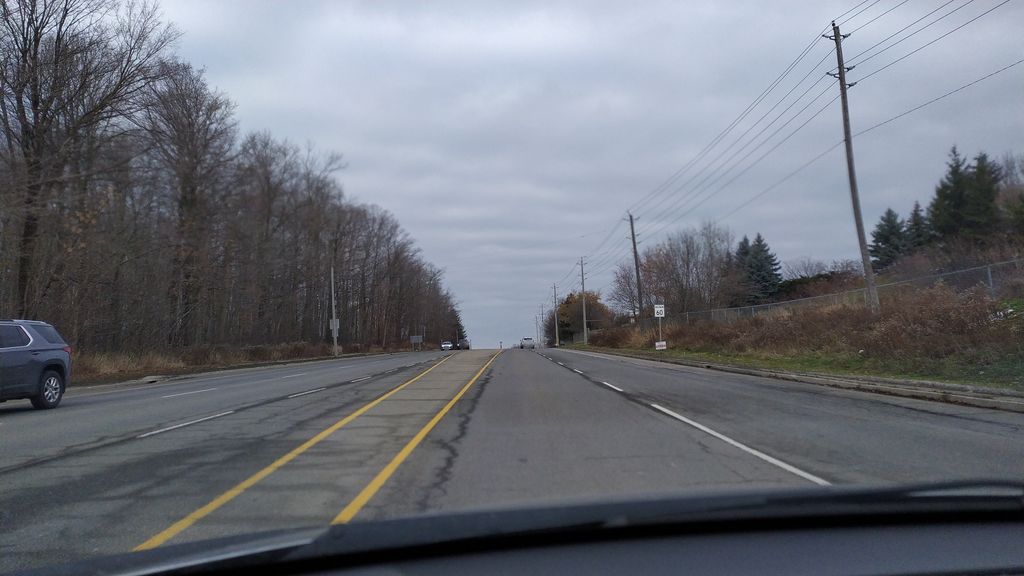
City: kitchener-waterloo